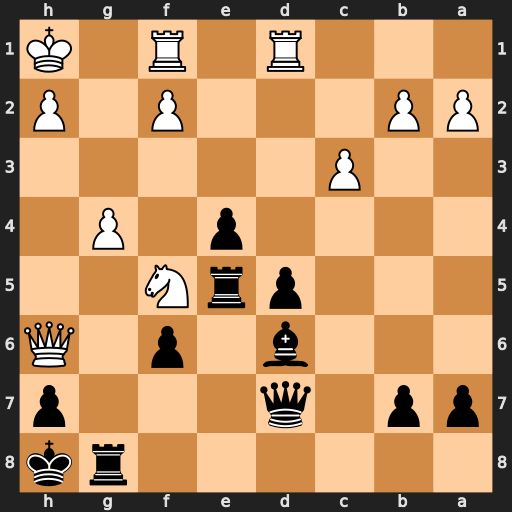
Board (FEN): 6rk/pp1q3p/3b1p1Q/3prN2/4p1P1/2P5/PP3P1P/3R1R1K
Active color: b
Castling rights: -
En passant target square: -
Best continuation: Rxf5 gxf5 Qxf5